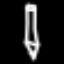
Label: pencil